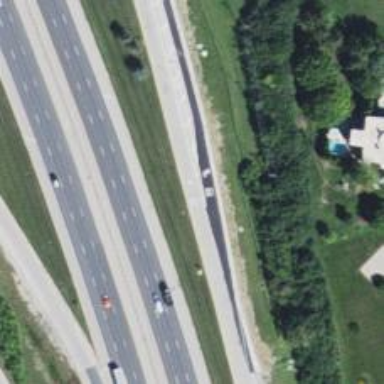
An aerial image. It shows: Trunk link highway.